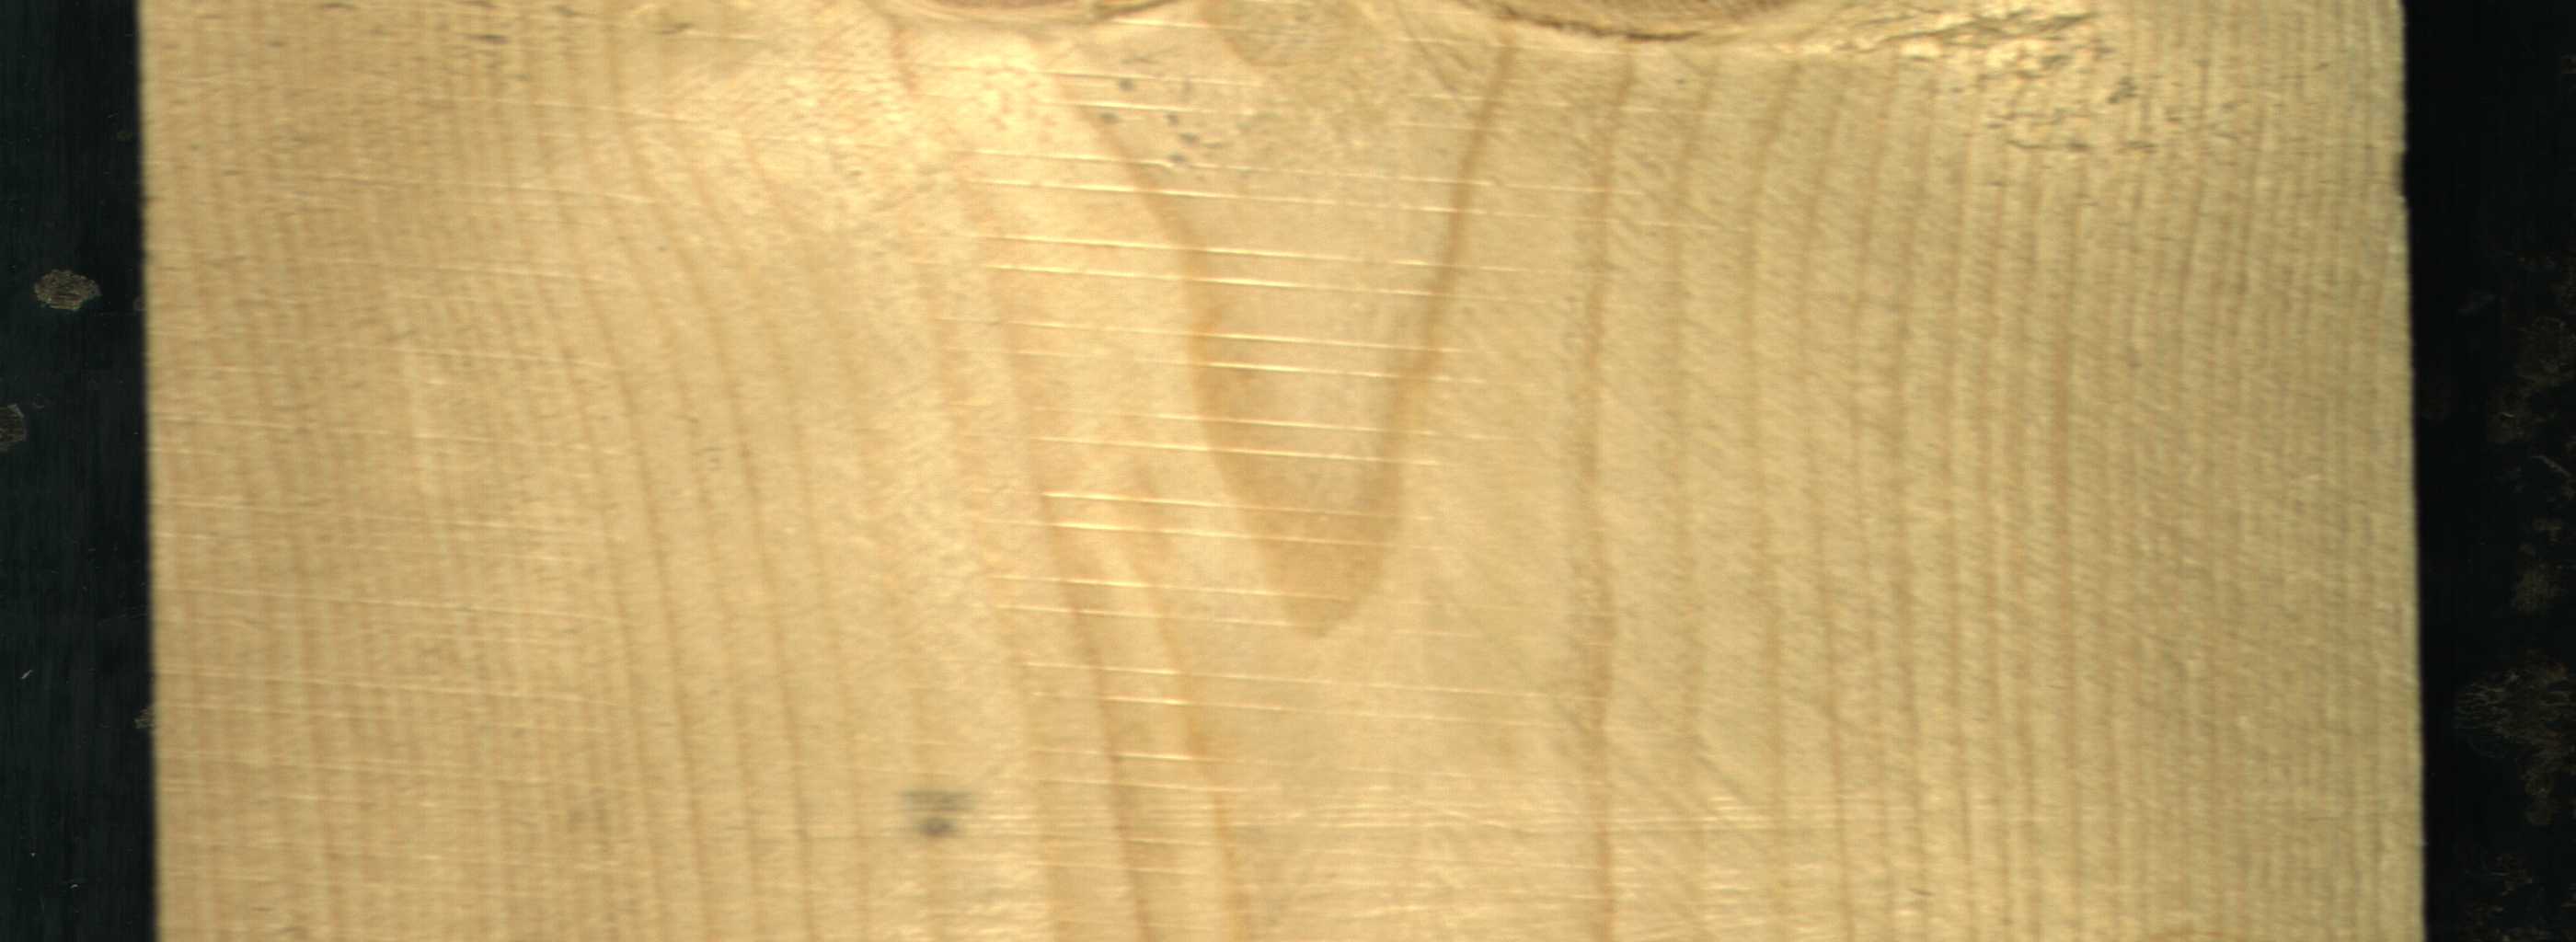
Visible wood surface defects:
Live_Knot